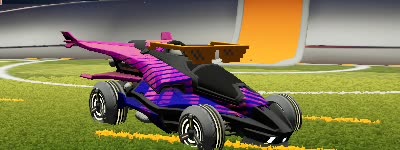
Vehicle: aftershock